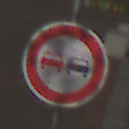
Verkehrszeichen: Ueberholverbot
Umgebung: Outdoor, Urban
Tageszeit: MorningAfternoon
Wetter: PartlyCloudy
Licht: Natural
Jahreszeit: NotSpecified
Kontrast: HighContrast